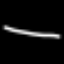
Label: line